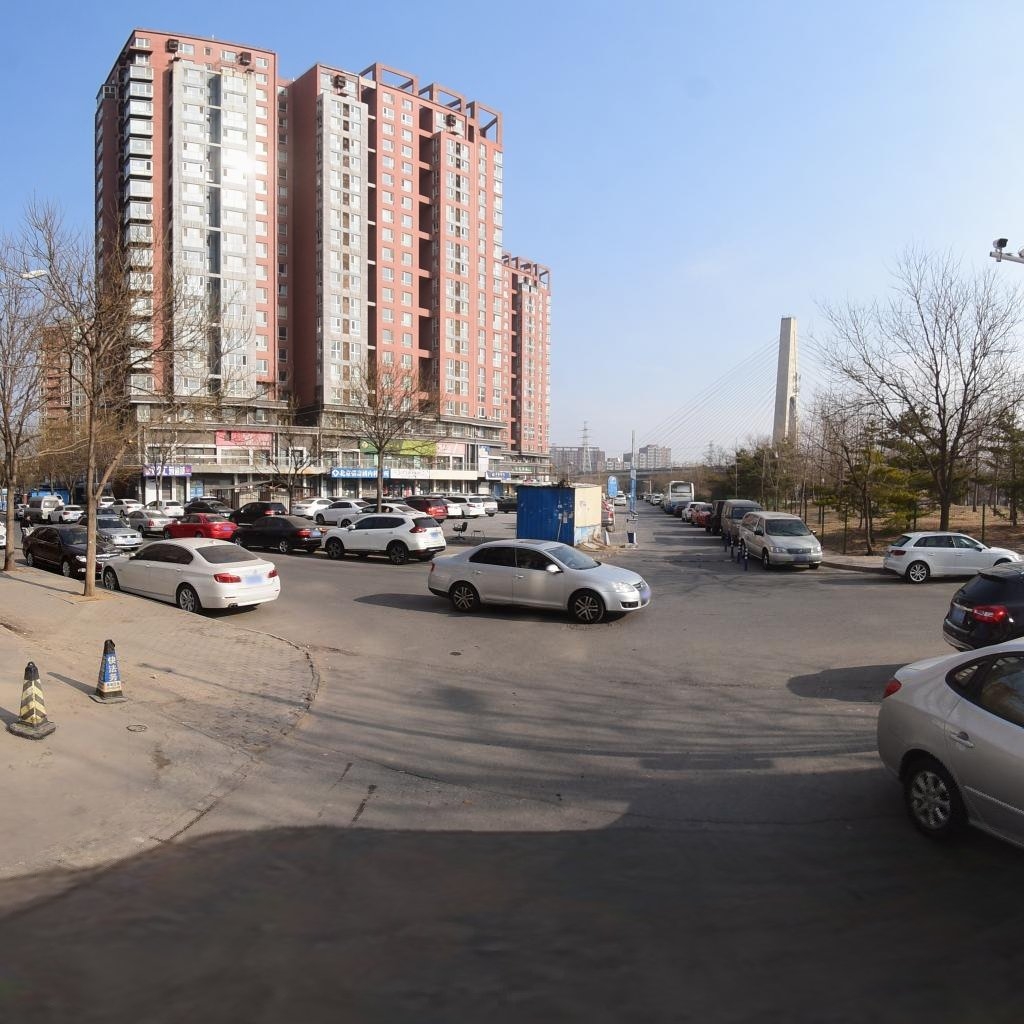
Region: Chaoyang
Road damage annotations: transverse crack, transverse crack